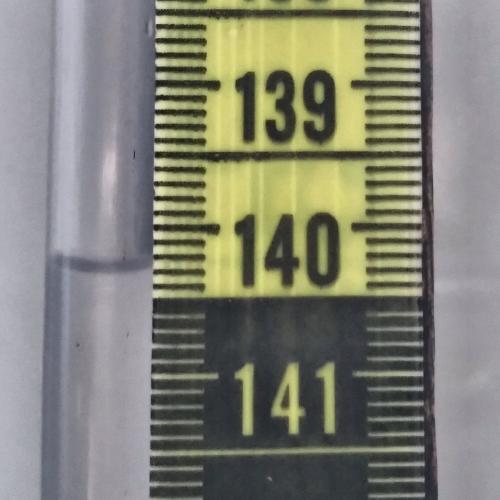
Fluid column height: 140.3 cm